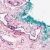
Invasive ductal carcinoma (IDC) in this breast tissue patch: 0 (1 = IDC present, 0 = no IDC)